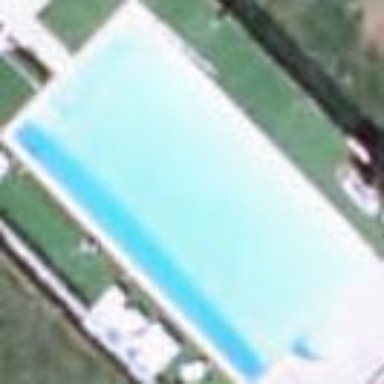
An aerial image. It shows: Swimming pool located in leisure land.